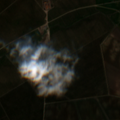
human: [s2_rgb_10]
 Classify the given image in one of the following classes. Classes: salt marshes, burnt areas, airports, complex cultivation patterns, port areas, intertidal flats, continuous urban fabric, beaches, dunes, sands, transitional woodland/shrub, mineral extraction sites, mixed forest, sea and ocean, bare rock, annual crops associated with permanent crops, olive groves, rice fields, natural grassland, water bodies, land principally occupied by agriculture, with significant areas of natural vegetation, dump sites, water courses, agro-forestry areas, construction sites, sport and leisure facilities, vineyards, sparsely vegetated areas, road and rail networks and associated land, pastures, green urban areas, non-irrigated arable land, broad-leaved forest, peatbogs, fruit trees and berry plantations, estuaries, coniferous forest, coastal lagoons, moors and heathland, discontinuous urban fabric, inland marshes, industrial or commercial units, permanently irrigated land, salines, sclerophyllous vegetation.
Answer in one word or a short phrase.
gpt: non-irrigated arable land, olive groves